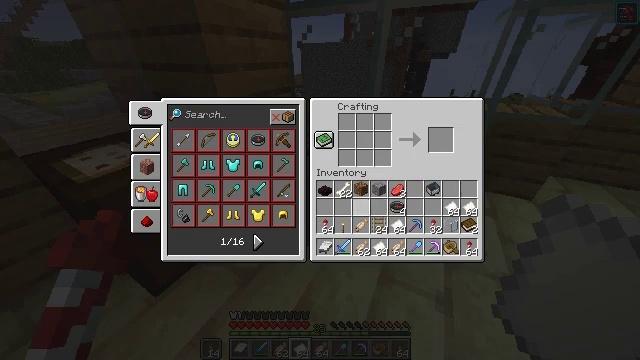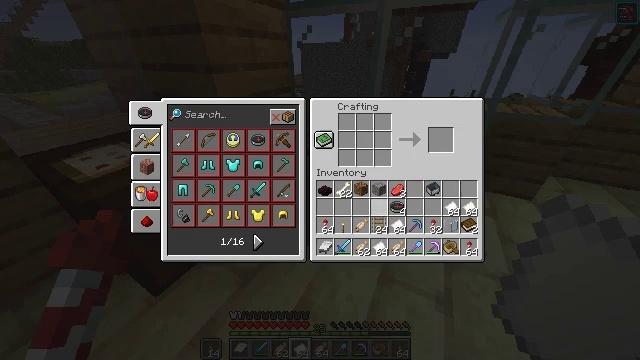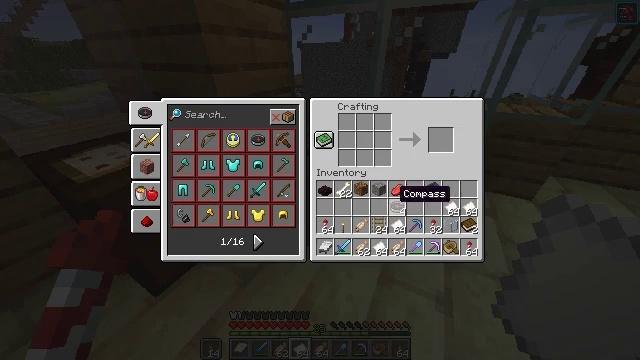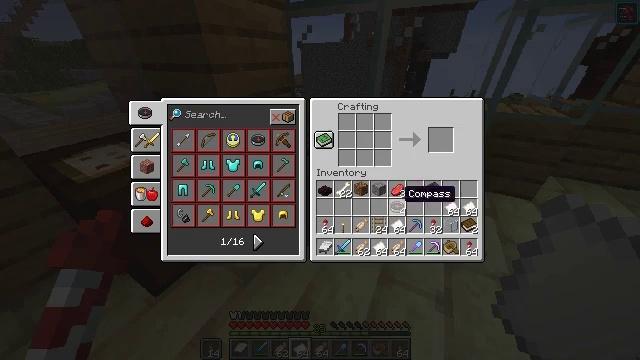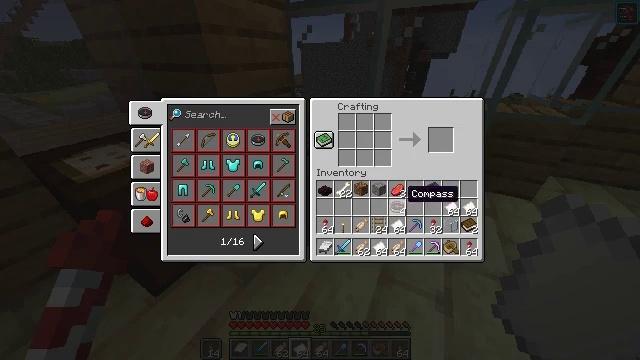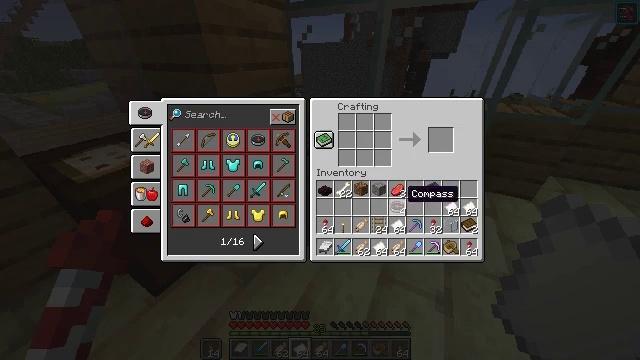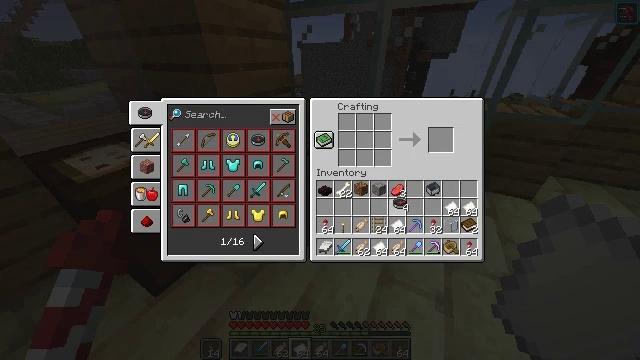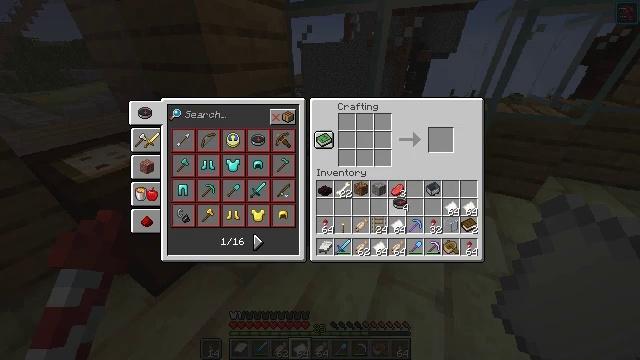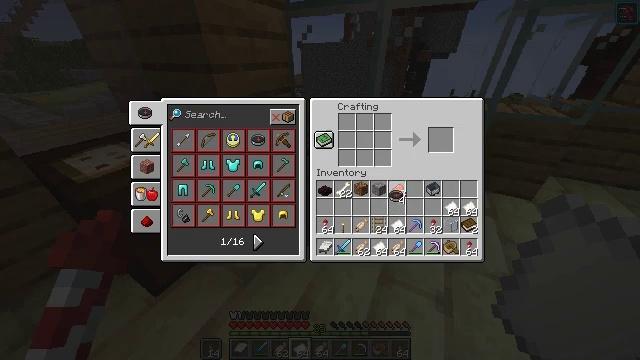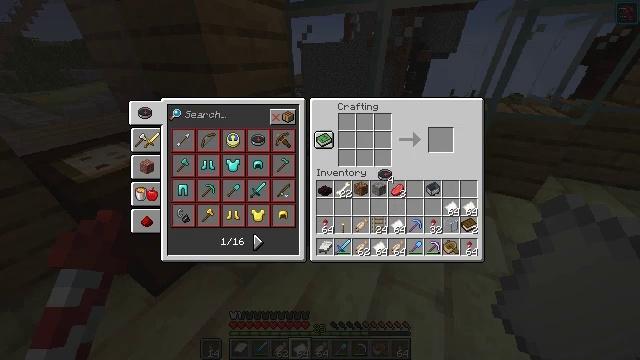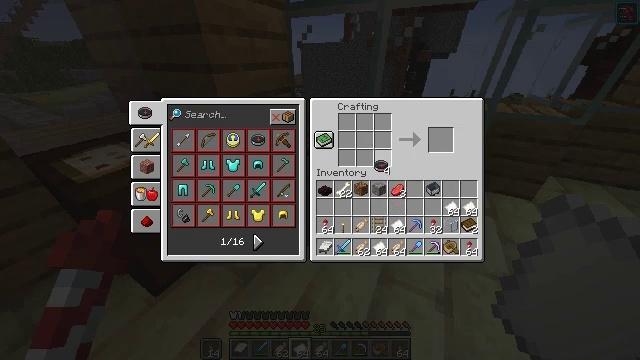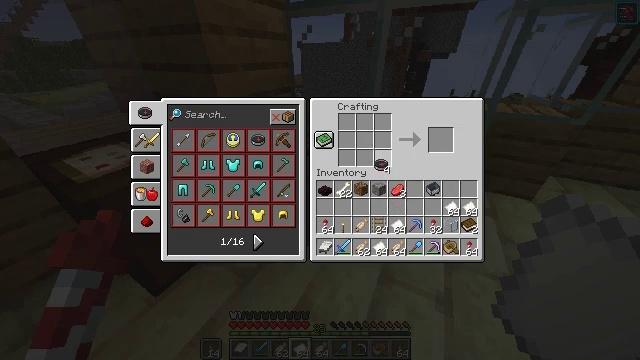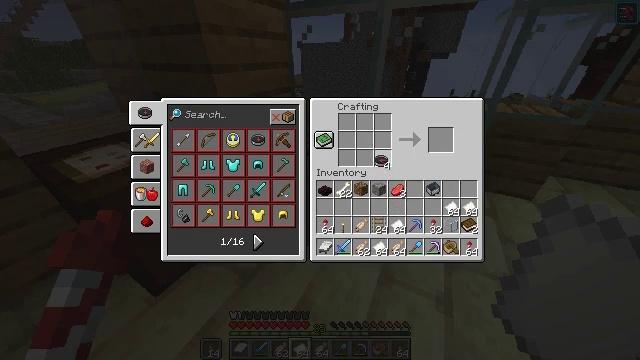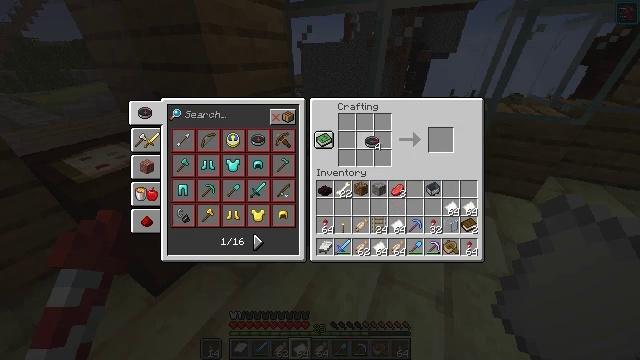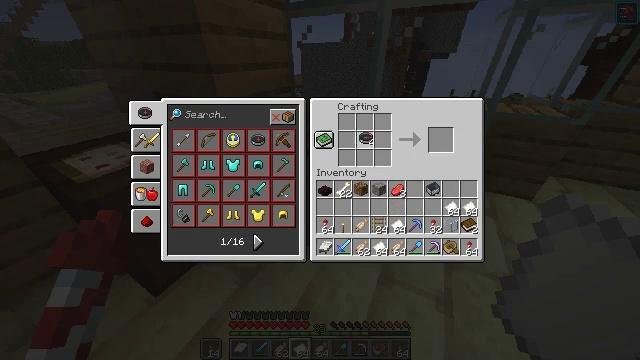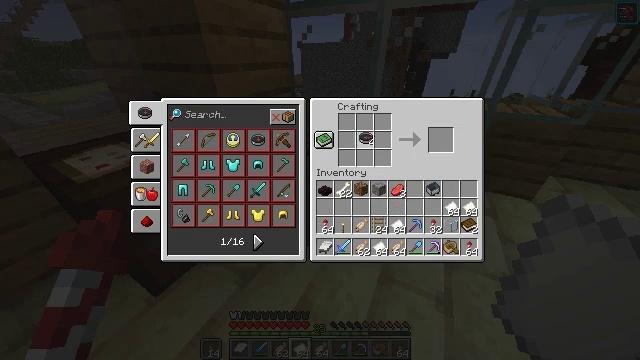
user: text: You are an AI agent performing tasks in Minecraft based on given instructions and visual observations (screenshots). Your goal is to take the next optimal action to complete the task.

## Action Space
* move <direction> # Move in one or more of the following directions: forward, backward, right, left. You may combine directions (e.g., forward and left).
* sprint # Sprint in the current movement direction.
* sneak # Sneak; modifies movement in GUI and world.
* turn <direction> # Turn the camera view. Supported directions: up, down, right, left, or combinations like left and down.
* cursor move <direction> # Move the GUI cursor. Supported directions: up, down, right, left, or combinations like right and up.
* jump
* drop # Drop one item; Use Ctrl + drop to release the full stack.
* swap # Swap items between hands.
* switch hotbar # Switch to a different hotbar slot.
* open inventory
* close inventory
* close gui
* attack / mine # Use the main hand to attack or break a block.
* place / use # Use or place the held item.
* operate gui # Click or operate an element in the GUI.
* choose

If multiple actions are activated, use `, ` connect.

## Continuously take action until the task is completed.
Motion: motion action
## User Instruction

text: Craft a map.
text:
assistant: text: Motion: sneak, cursor move right
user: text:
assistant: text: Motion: cursor move right
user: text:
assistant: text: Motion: no_op
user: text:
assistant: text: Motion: no_op
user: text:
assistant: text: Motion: no_op
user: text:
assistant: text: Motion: operate gui
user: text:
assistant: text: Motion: operate gui
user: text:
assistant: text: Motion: cursor move up
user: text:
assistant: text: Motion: cursor move left and up
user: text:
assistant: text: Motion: cursor move up
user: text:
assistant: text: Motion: no_op
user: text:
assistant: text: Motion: no_op
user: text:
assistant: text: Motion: cursor move left and up
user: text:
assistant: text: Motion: no_op
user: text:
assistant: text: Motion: no_op
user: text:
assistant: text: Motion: no_op
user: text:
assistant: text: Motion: operate gui
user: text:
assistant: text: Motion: operate gui
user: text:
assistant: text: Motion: no_op
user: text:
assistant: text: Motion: no_op
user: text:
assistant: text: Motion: no_op
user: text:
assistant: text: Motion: cursor move right and down
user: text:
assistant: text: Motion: cursor move right and down
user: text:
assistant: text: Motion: sneak, cursor move right and down
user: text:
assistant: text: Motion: sneak
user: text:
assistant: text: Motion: sneak
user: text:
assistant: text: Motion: sneak
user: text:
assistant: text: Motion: sneak
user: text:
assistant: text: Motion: sneak, choose
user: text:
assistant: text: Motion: sneak, choose